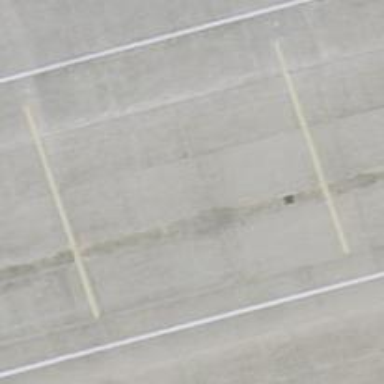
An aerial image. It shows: Airport parking position.